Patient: sex F, age 58
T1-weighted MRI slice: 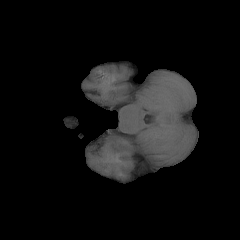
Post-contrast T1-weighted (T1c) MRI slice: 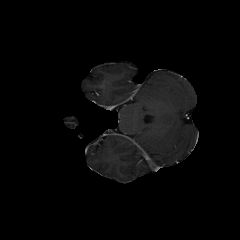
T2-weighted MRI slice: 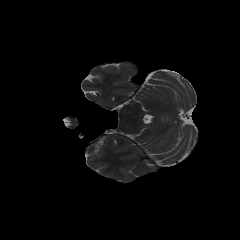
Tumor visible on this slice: no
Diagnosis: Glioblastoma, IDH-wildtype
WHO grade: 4